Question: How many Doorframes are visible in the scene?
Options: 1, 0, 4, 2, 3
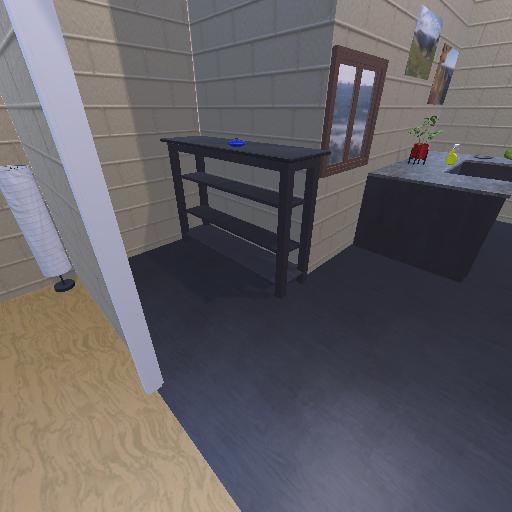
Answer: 1